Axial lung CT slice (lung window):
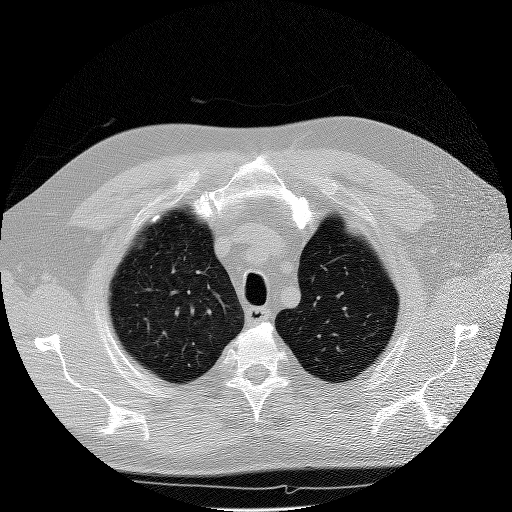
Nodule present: no